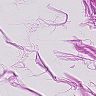
Metastatic tissue present: no